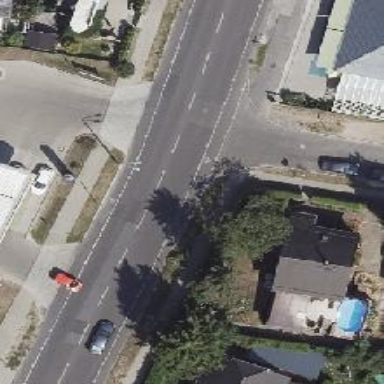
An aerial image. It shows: Unmarked crossing on the road.